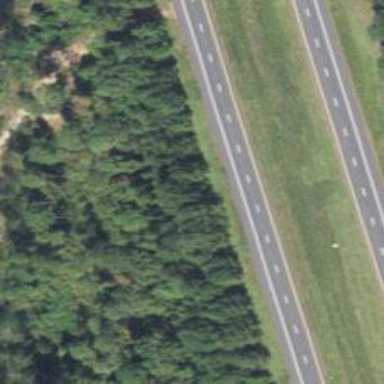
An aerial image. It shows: Asphalt trunk highway.